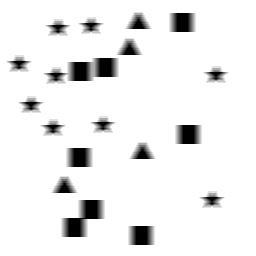
Squares: 8
Triangles: 4
Stars: 9
Total shapes: 21